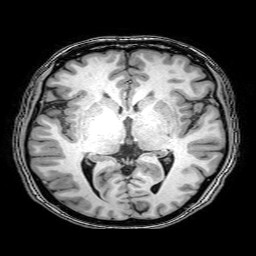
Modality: T1w
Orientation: coronal
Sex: female
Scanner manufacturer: philips
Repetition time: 0.0081 s
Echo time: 0.0037 s